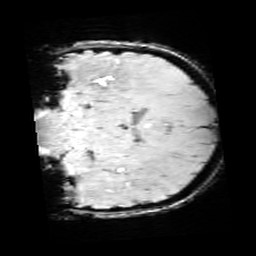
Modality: SWI
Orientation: coronal
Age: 9
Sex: male
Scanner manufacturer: siemens
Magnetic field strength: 3 T
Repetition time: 0.027 s
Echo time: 0.02 s